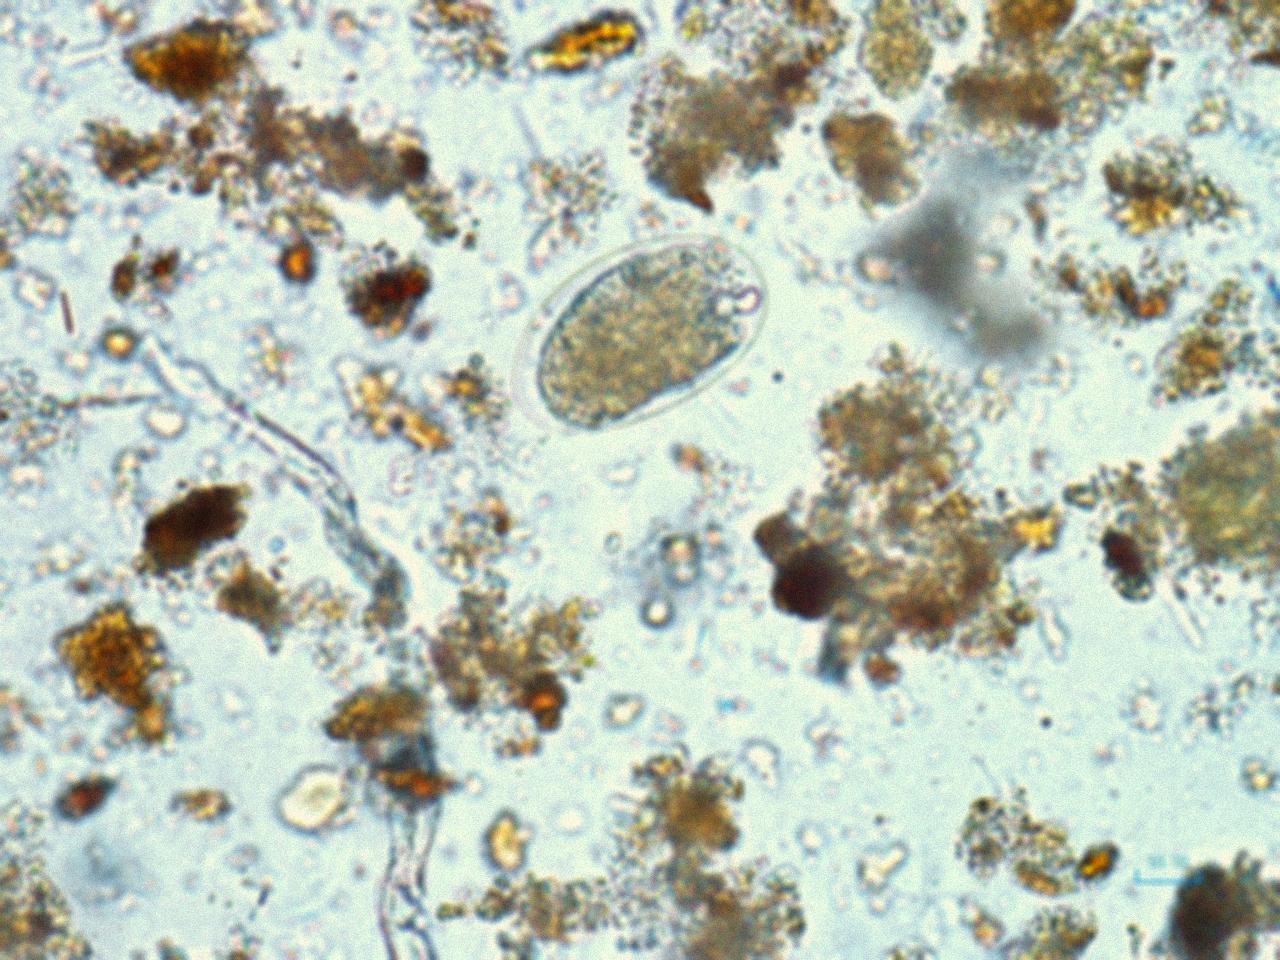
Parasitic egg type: Hookworm egg